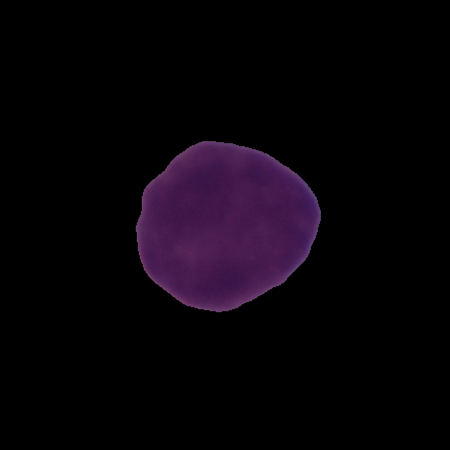
Label: healthy